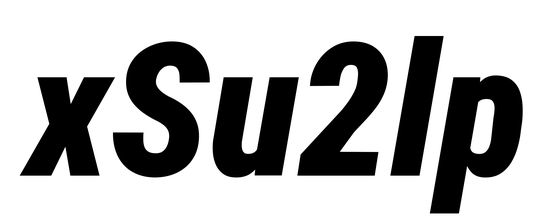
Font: Roboto-Italic_Condensed_Black_Italic